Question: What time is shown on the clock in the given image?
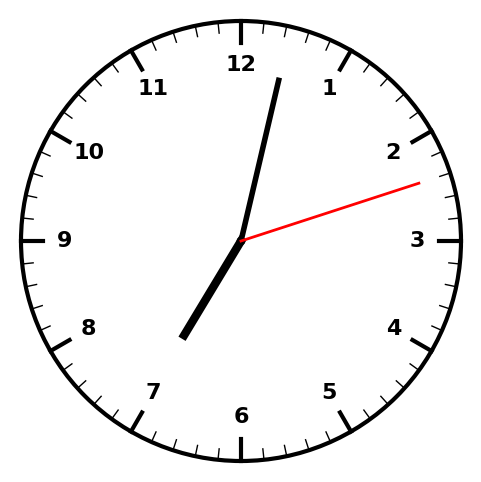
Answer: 07:02:12